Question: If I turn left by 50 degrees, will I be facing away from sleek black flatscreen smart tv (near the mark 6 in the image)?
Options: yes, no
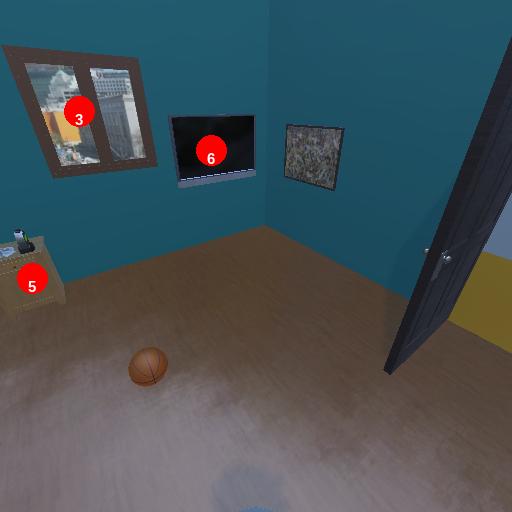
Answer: yes